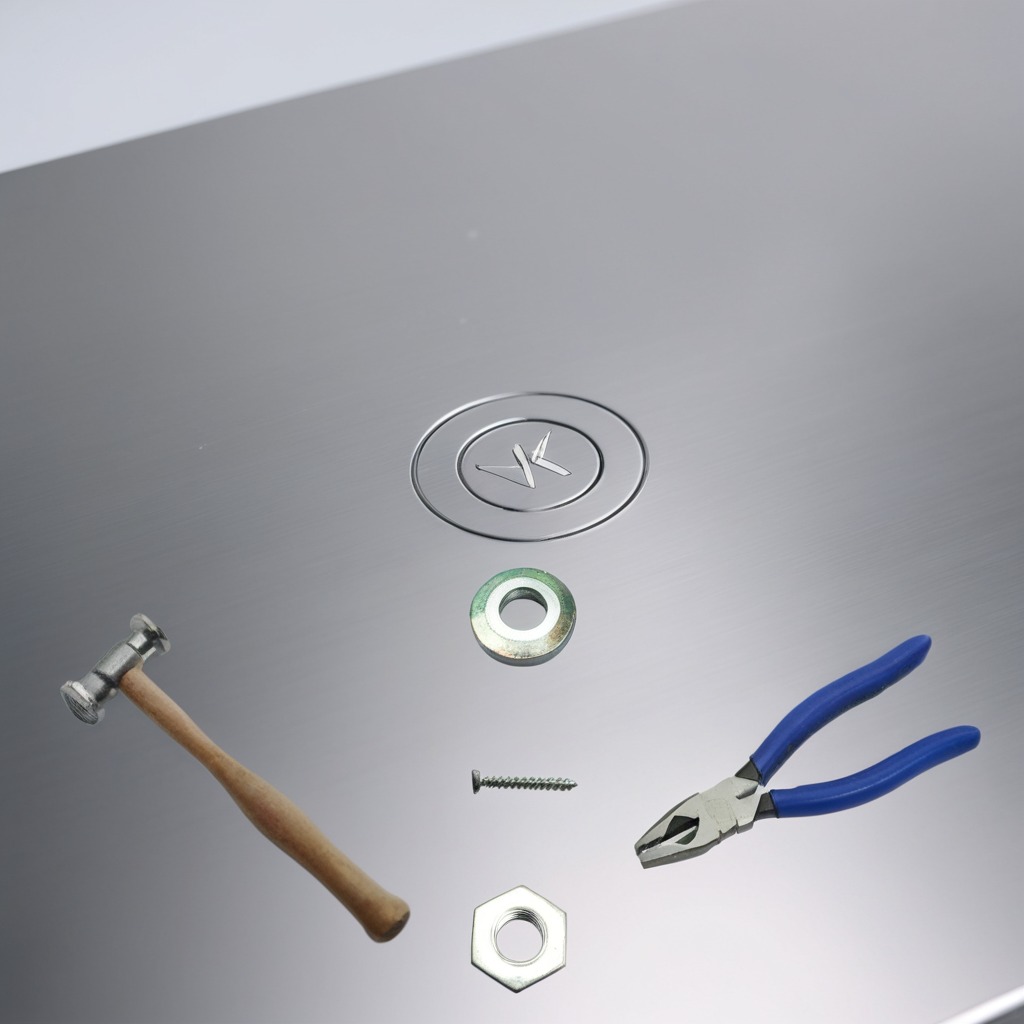
A metal washer, a hammer, a metal machine screw, pliers, and a metal nut are lying on the stainless steel table in a high-end prototyping lab.